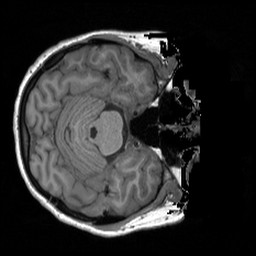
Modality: T1w
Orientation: axial
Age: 20
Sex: female
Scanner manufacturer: siemens
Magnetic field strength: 3 T
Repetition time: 1.9 s
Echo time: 0.00232 s